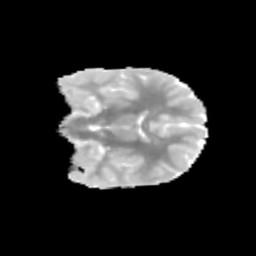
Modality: MD
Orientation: coronal
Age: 11
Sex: female
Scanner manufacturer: siemens
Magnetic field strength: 3 T
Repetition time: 3.8 s
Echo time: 0.07 s